Question: I think everything speaks for itself in the image below. I'm not sure how to write the code to acomplish it.

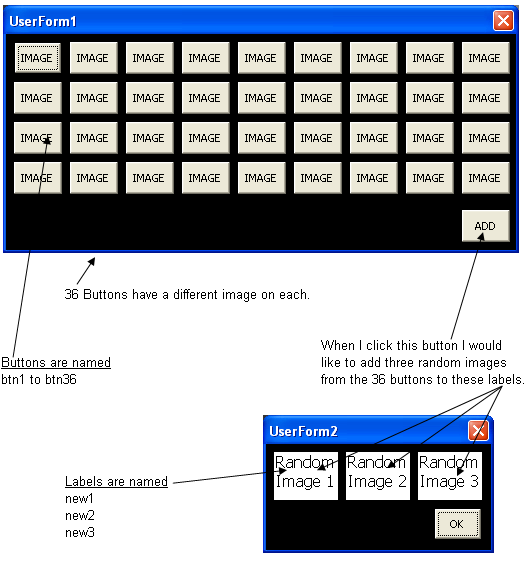
Answer: you can store 36 images (or path to iamges) in the collection and when you click on Add button, it chooses random number from 1-36 and load that image to the labels accordingly.
Here are the steps:
- Store 36 image filepaths in array Array (i.e. 'image1.jpg' and etc)- Use 'Int((36 * Rnd) + 1)' to generate random number between 1 and 36 (you will need to run this 3 times) - Create Image control (not label, while you can use label to show some text). and then assign Image.Picture properties to the filepath